Aerial crown-view tile of a tropical tree (Barro Colorado Island, Panama), acquired 20250217:
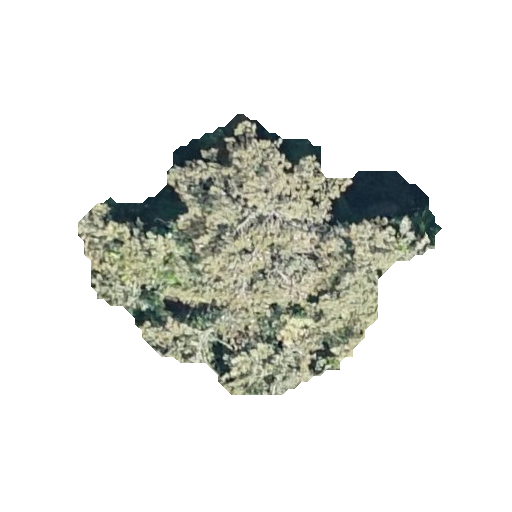
Species: Luehea seemannii
GBIF accepted scientific name: Luehea seemannii
Crown area: 89.835 m²